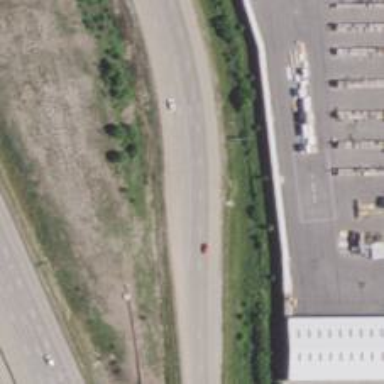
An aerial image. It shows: Offramp on motorway link.